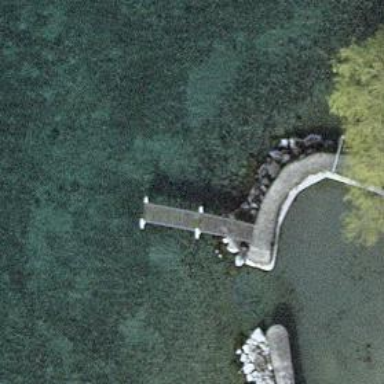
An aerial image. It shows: Man-made pier.